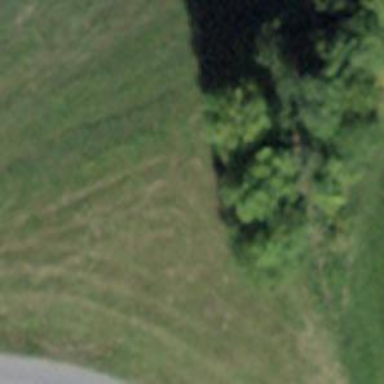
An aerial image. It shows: Row of trees in natural setting.